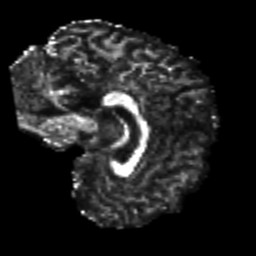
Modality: FA
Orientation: sagittal
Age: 26
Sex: female
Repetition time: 8.4 s
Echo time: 0.09 s